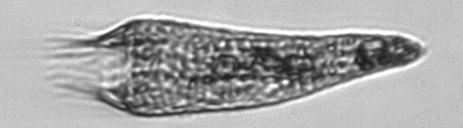
Label: Strombidium_conicum